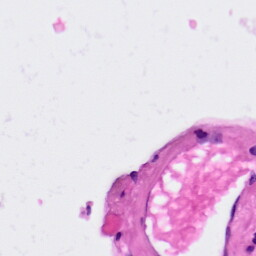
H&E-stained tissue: Lung